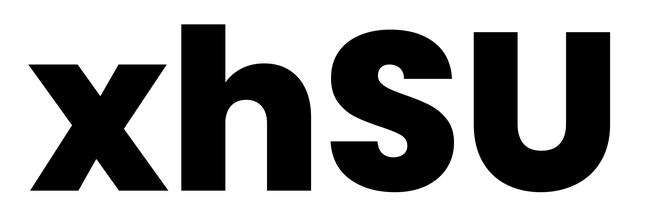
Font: Poppins-ExtraBold